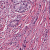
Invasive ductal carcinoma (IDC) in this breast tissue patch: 0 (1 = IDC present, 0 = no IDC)